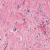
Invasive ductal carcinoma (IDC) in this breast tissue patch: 0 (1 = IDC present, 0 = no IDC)